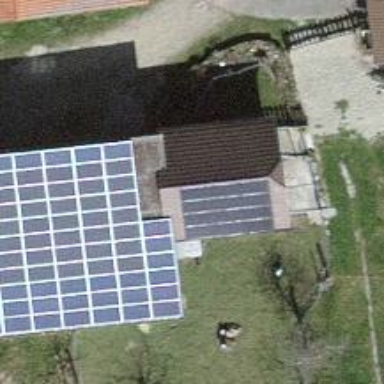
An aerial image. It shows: Solar photovoltaic panel generator.